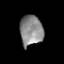
Tissue: prostate
Cell type: T cells
Senescence score: 0.2752
Nuclear area (px): 681
Mean DAPI intensity: 137.99